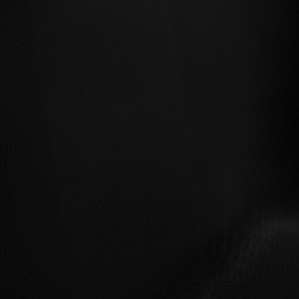
Label: non_frost